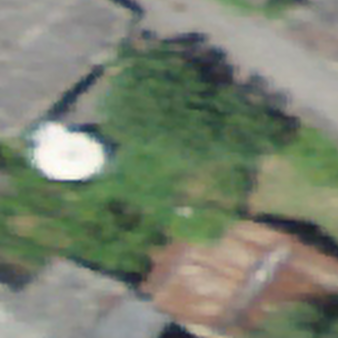
Label: other